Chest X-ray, PA view. Patient: 49 years old, sex M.
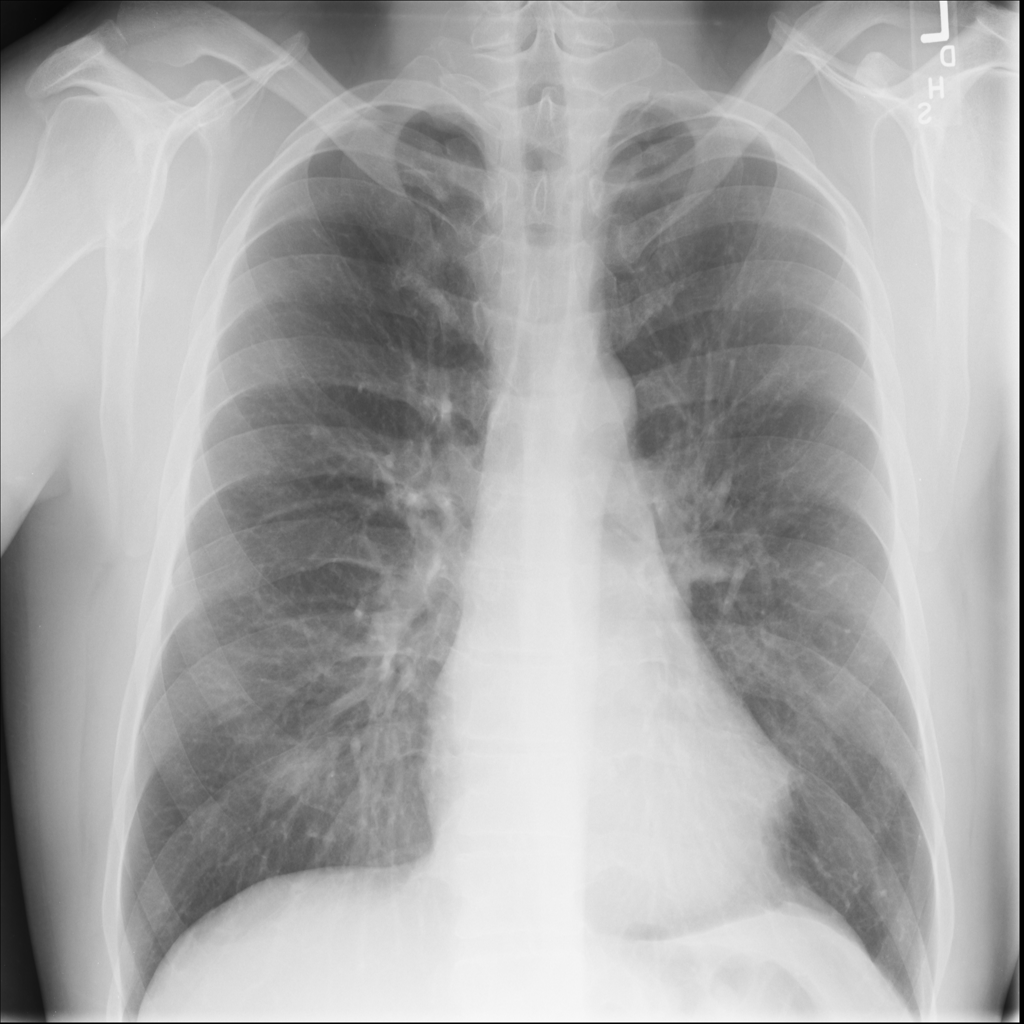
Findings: No Finding